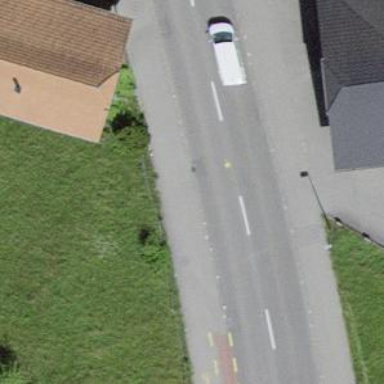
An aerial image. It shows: Asphalt road with primary highway and cycle track.